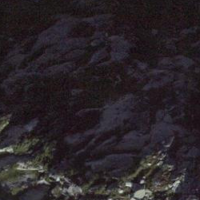
EUNIS habitat code: 48
Species observed at this site:
Cryptogramma crispa